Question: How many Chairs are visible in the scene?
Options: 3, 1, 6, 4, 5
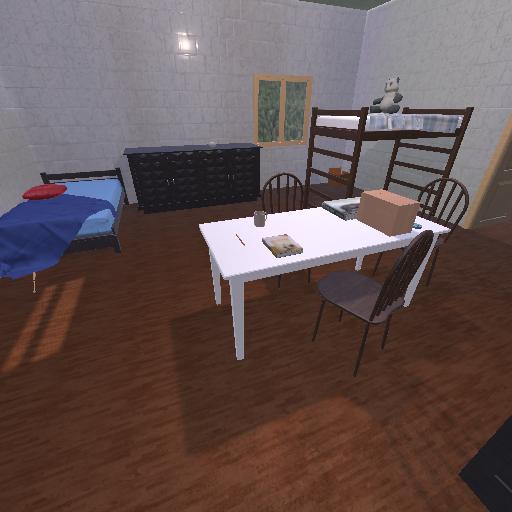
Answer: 3